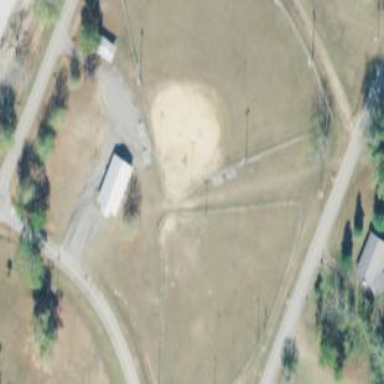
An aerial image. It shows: Baseball pitch with ground surface.